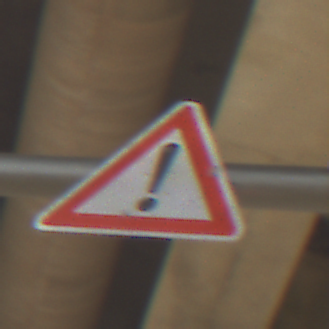
Verkehrszeichen: Gefahrenstelle
Umgebung: Roofed, Beach
Tageszeit: Midday
Wetter: Overcast
Licht: Natural
Jahreszeit: NotSpecified
Kontrast: LowContrast